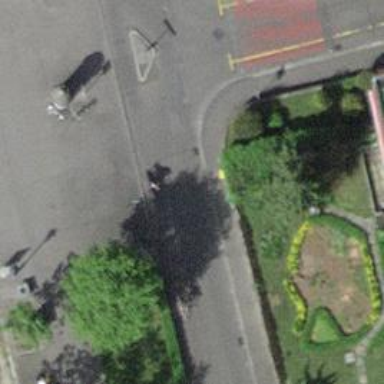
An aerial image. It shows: Post box.